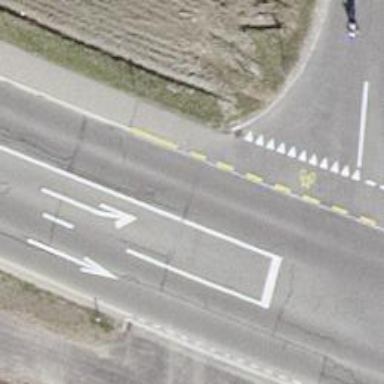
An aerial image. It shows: Primary highway with asphalt surface. There is track cycleway on the left.